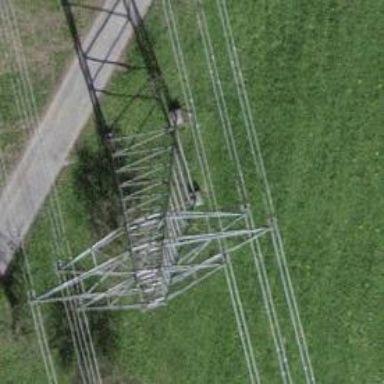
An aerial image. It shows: Power tower.